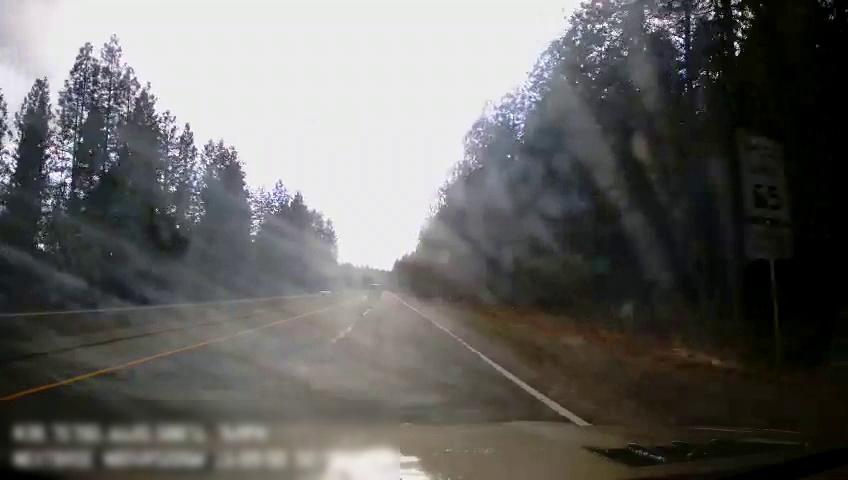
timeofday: Day
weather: Cloudy
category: Drivable Space
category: Drivable Space
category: Vehicles | Van
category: Lanes | Current Lane
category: Lanes | Alternate Lane
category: Lanes | Alternate Lane
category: Traffic | Signs